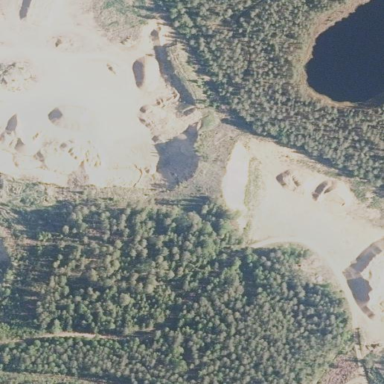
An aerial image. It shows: Quarry area rich in gravel resources.